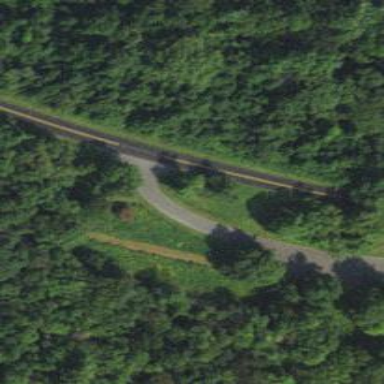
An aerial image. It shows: Service road with scenic view.